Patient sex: M
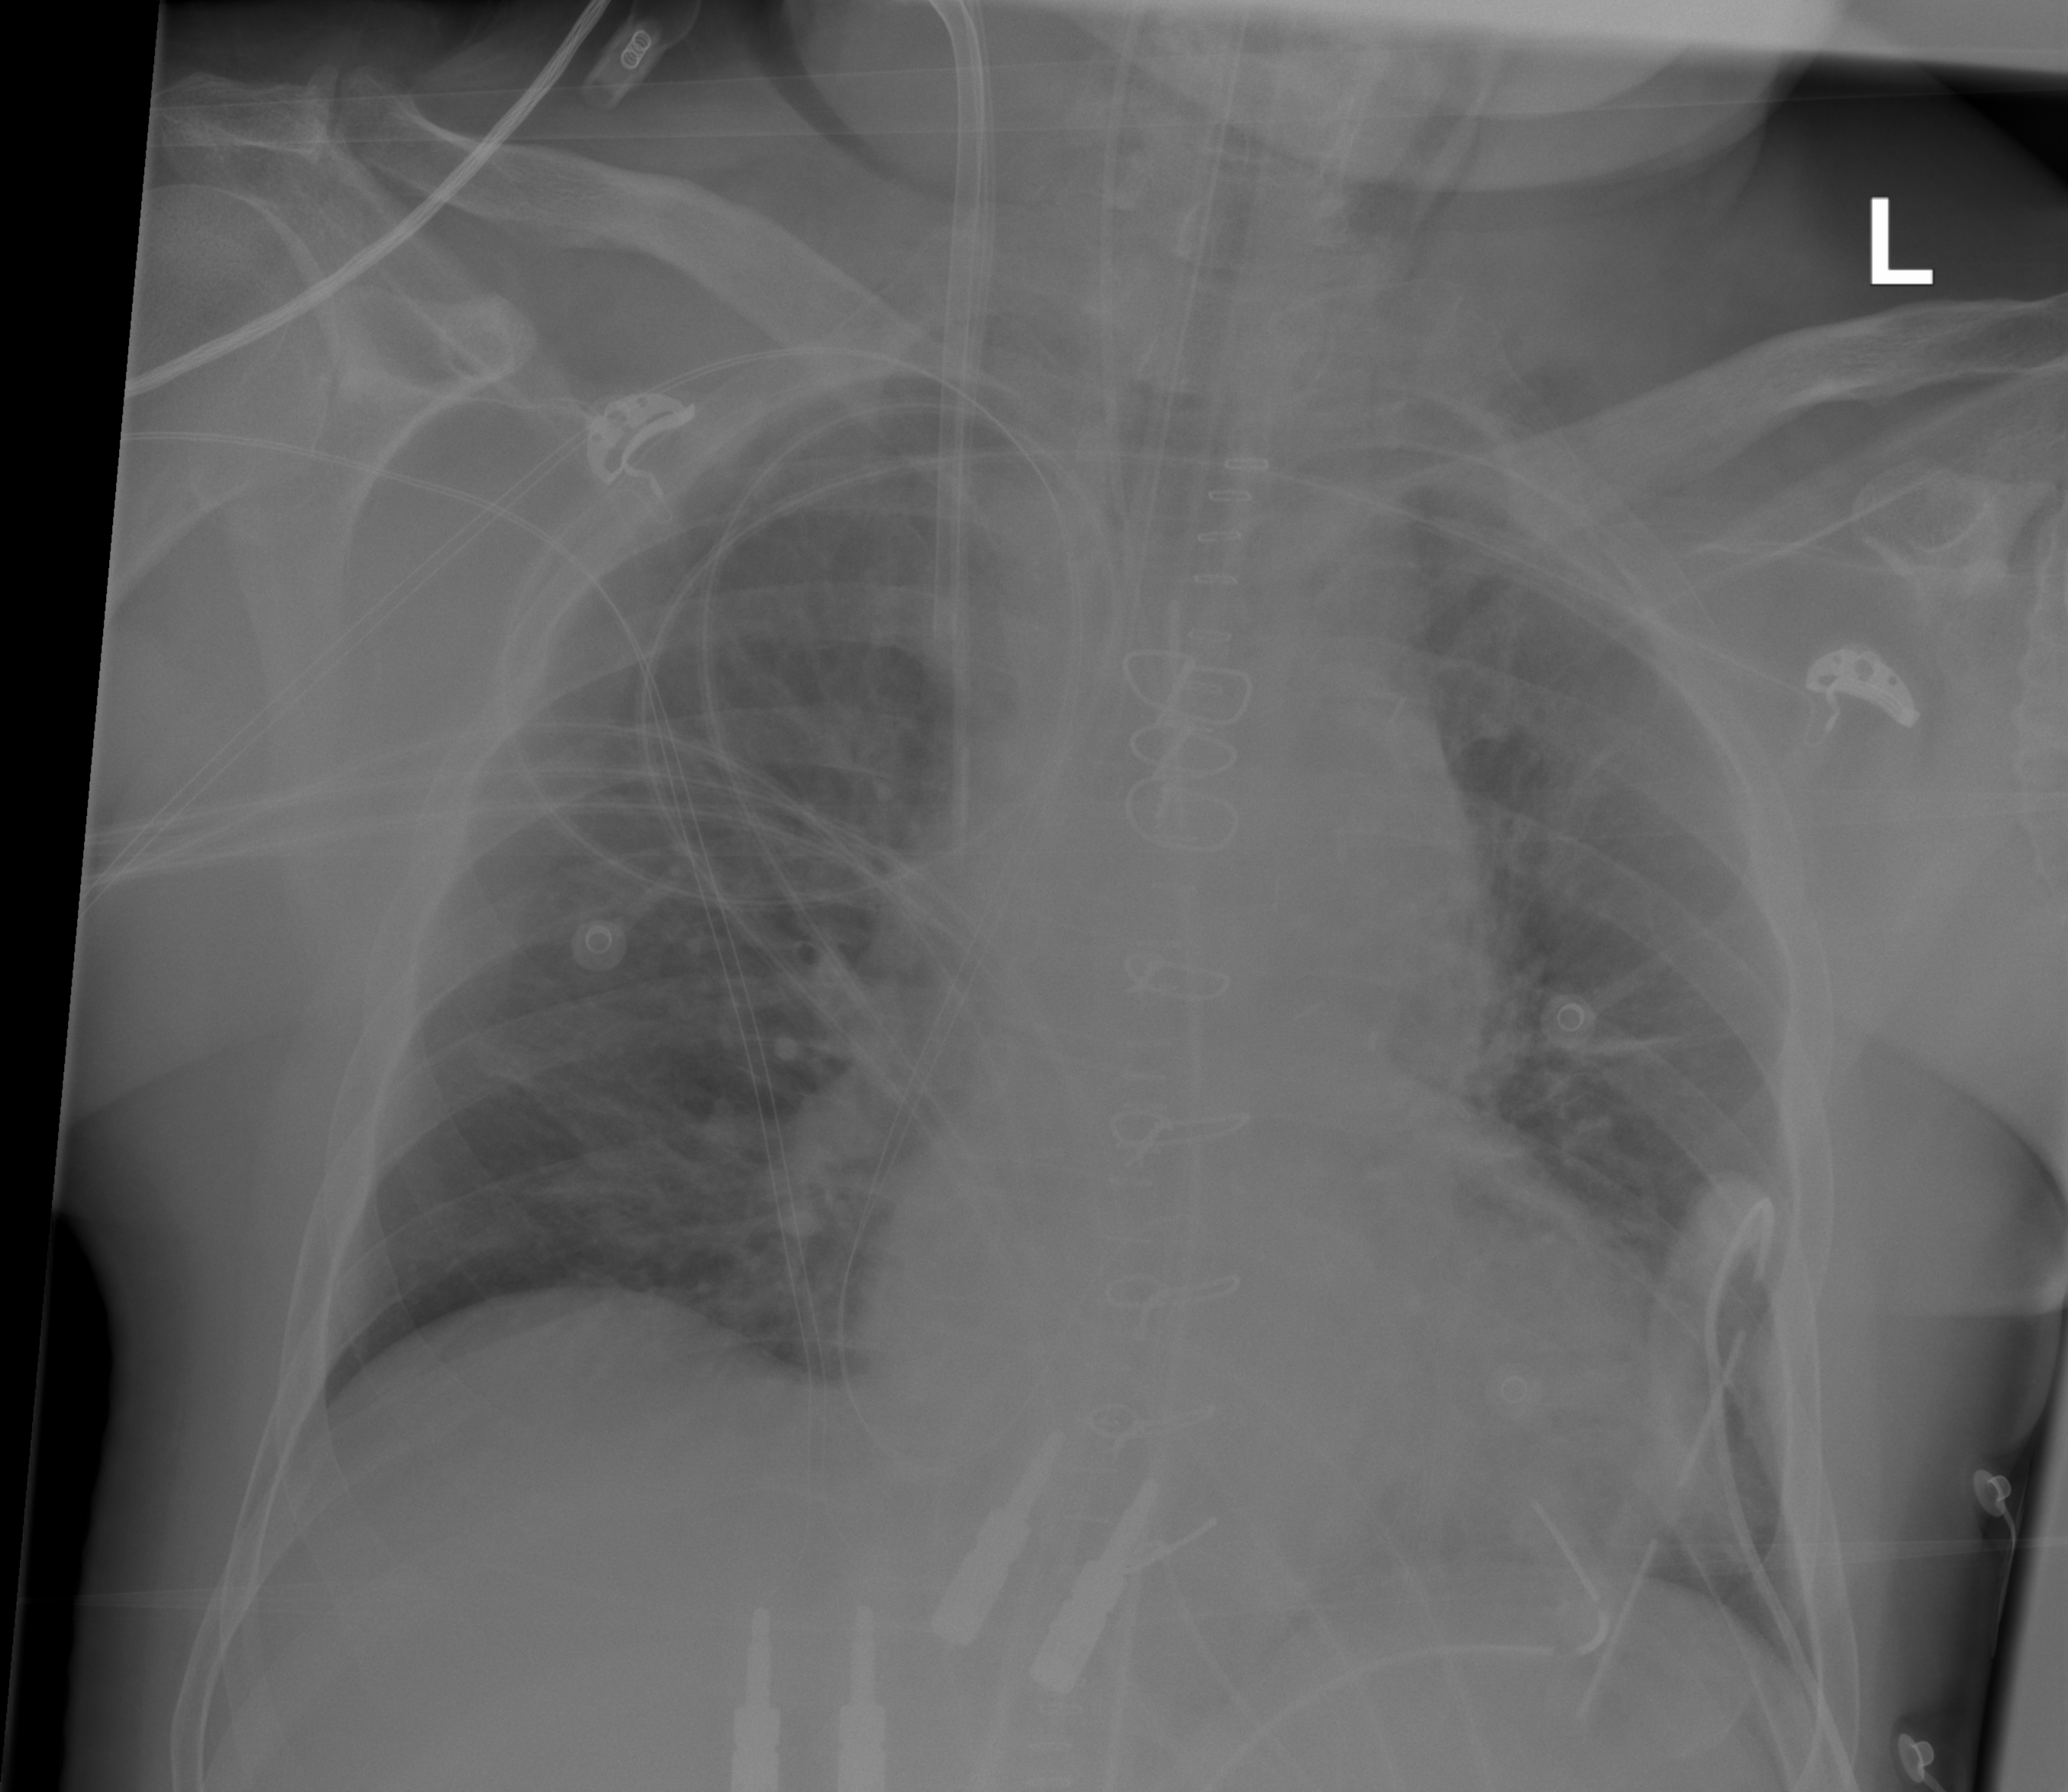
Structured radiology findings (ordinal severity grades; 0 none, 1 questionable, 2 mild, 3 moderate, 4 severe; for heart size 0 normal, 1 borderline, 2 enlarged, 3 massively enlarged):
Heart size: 0
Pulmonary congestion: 2
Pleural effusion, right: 0
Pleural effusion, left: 0
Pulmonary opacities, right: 0
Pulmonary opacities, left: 0
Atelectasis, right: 3
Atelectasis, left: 3